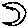
Label: moon